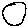
Label: circle